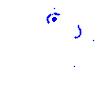
Particle: electron